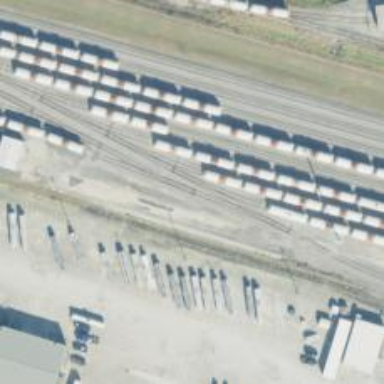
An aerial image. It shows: Rail spur service.